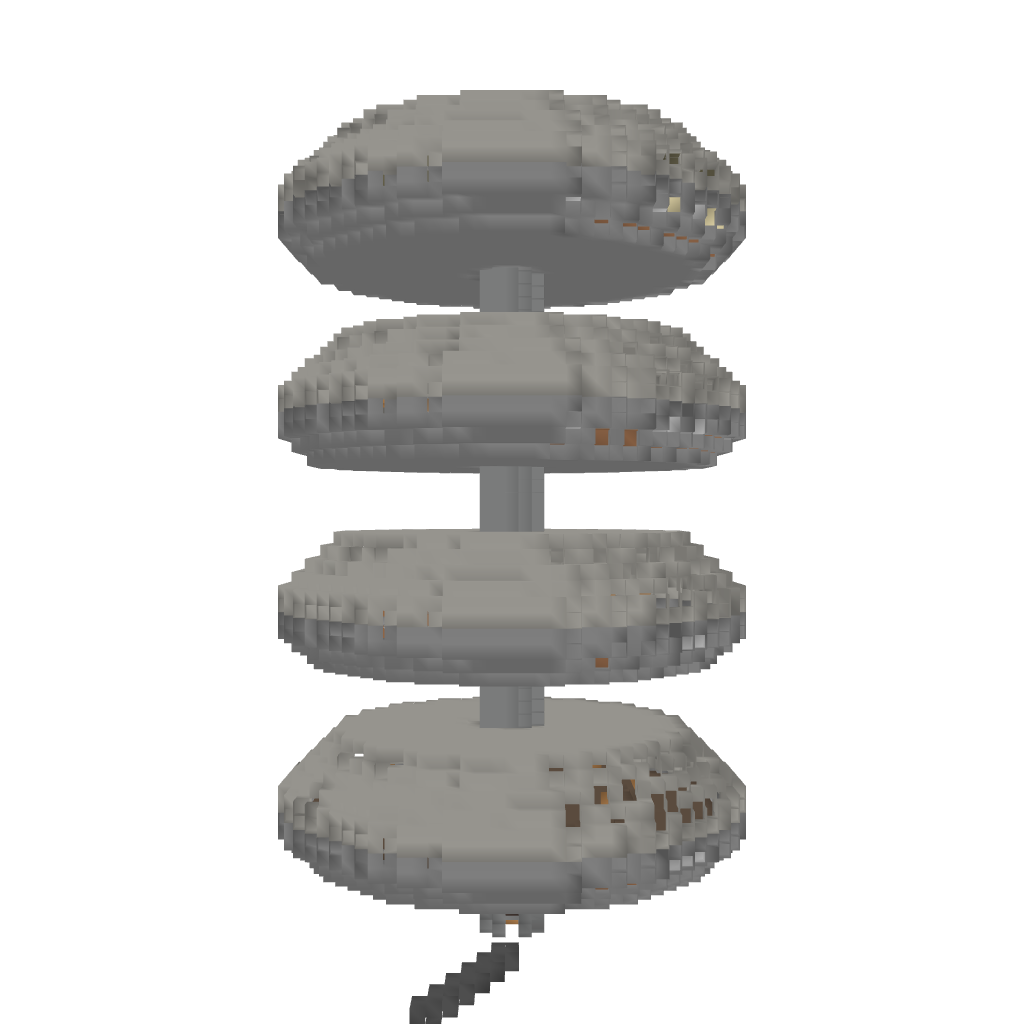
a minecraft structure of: Four Tier Garden